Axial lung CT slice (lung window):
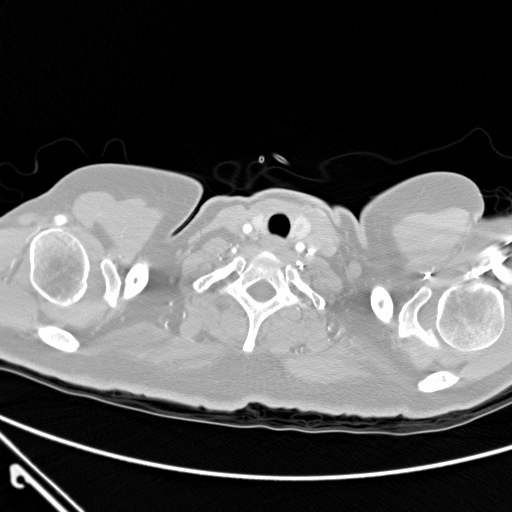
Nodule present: no